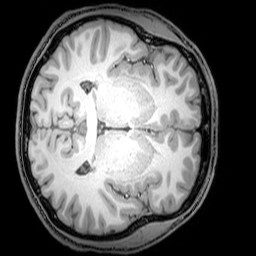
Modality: T1w
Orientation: axial
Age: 23
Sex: male
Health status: healthy
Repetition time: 0.081 s
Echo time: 0.037 s